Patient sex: M
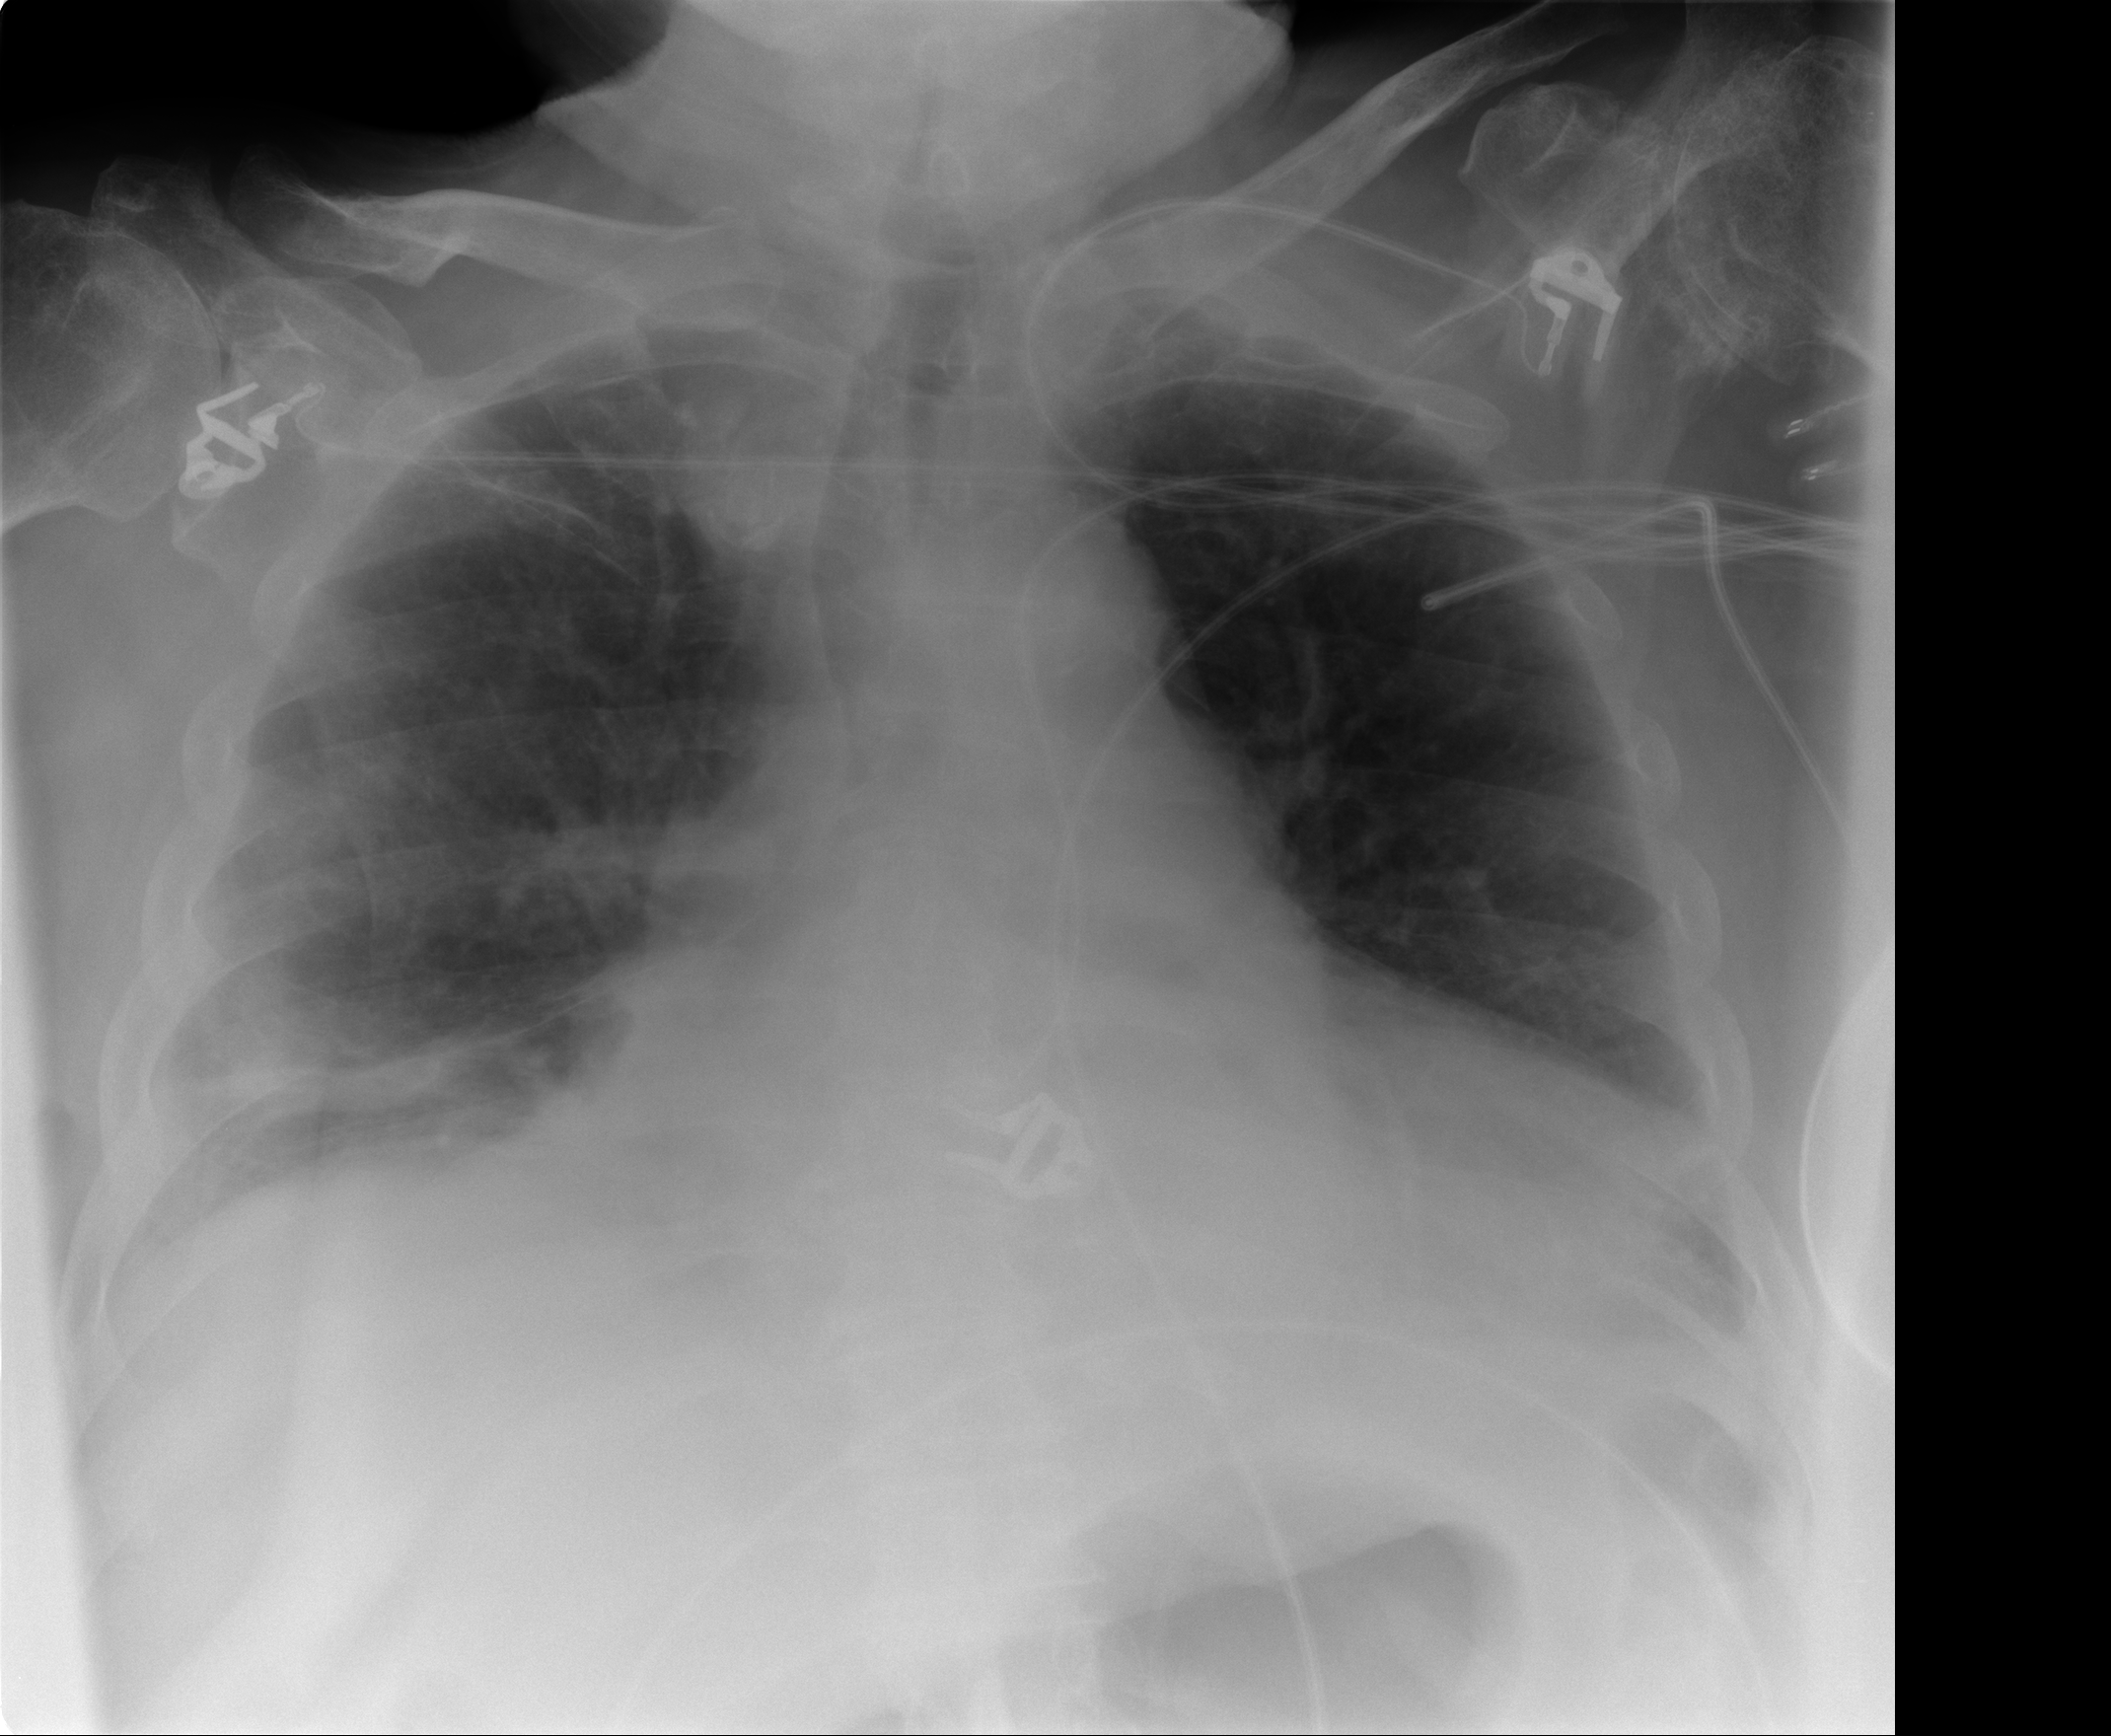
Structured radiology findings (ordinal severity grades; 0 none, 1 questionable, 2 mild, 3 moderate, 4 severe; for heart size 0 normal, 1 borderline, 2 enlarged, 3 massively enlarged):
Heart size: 2
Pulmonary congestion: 0
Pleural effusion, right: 2
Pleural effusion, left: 1
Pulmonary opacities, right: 2
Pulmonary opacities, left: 0
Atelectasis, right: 2
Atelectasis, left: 2